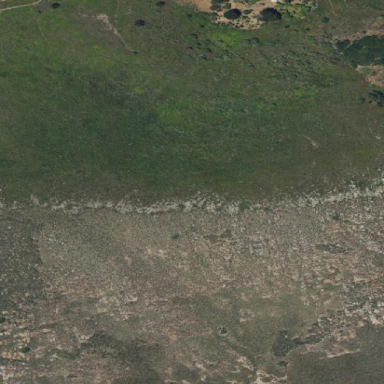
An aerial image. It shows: Landscape dominated by bare rock.